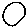
Label: moon